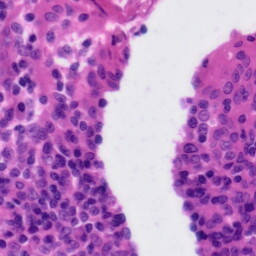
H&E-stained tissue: Tonsil